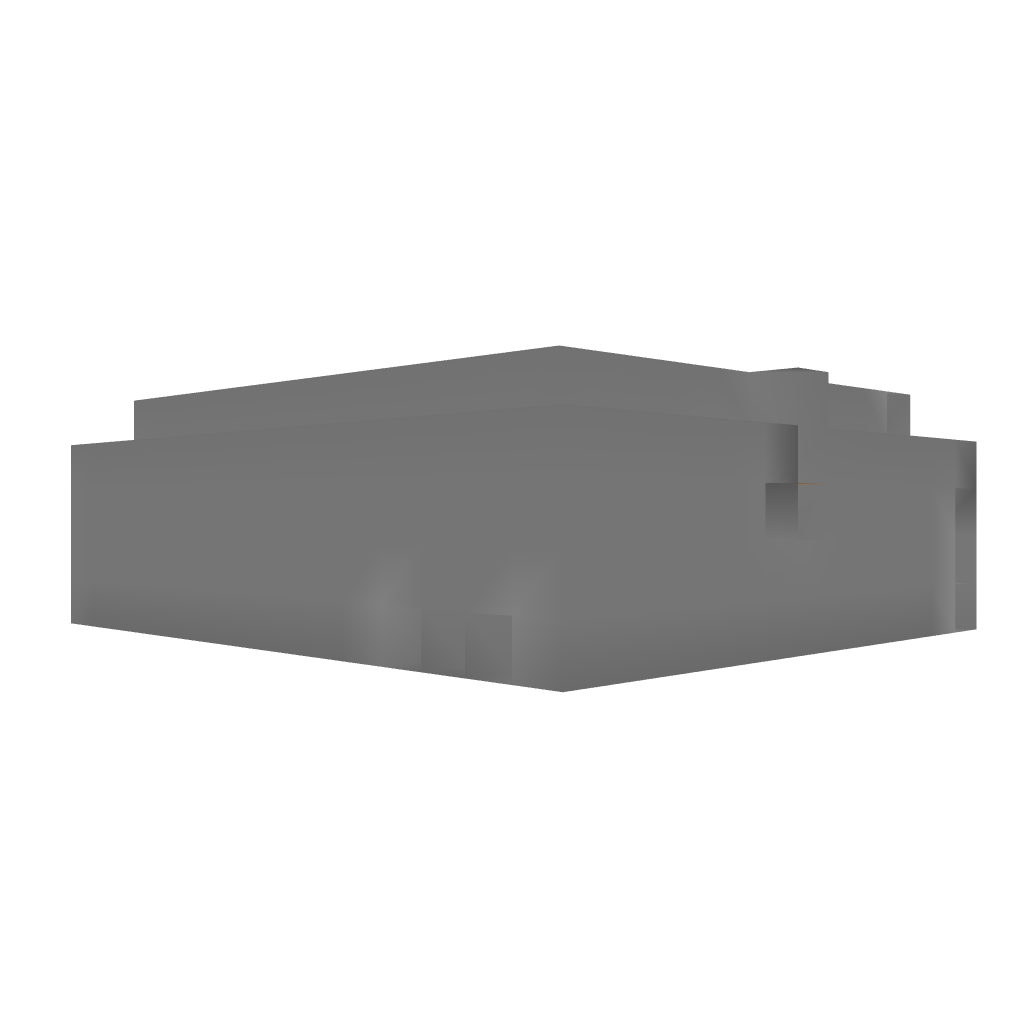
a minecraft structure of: house that is not furnished bad low quality